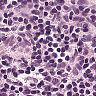
Metastatic tissue present: no